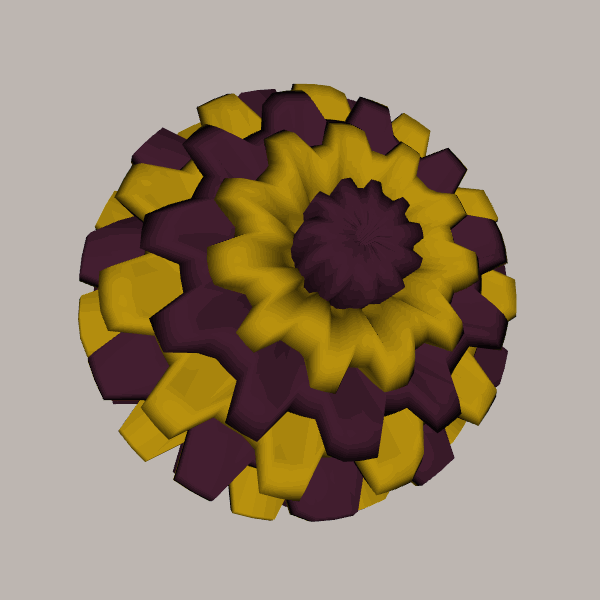
Background: light